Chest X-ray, AP view. Patient: 21 years old, sex M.
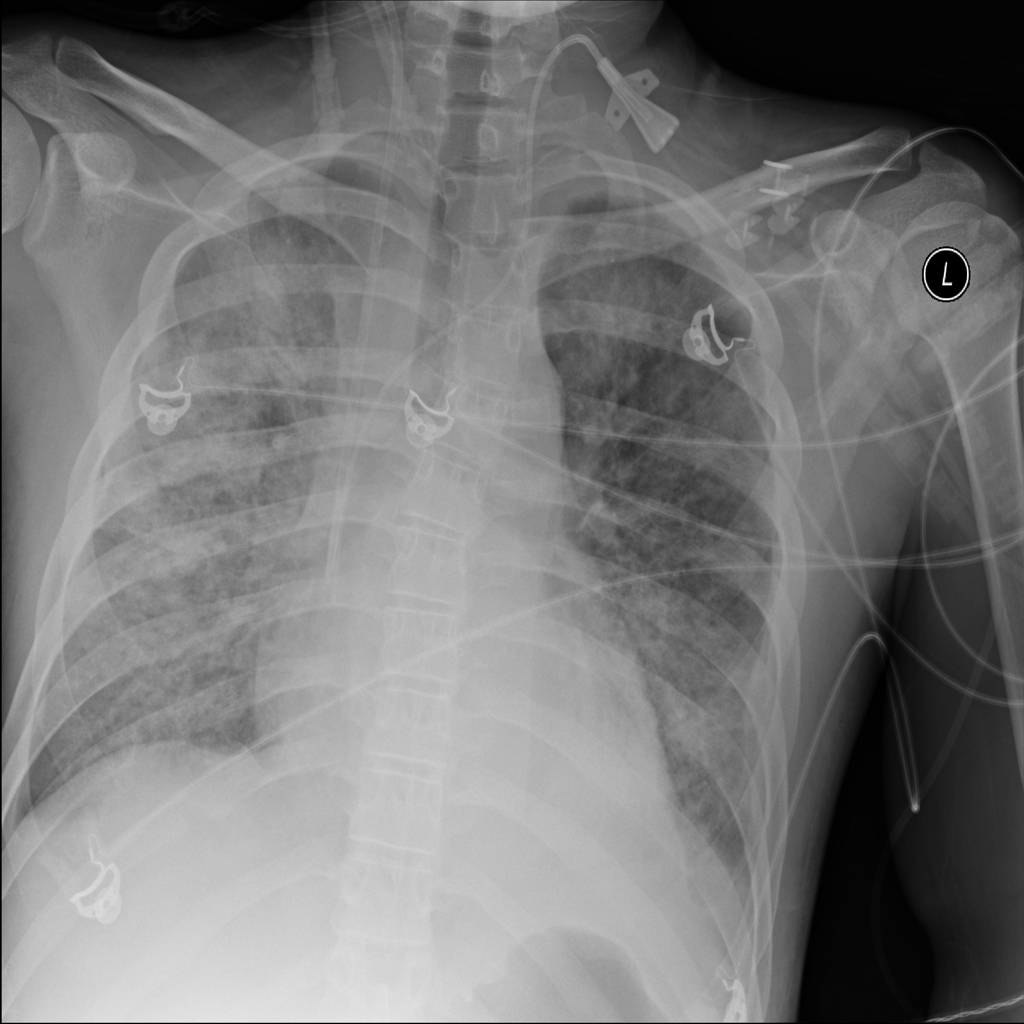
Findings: Edema, Infiltration